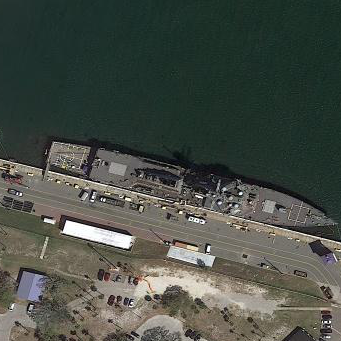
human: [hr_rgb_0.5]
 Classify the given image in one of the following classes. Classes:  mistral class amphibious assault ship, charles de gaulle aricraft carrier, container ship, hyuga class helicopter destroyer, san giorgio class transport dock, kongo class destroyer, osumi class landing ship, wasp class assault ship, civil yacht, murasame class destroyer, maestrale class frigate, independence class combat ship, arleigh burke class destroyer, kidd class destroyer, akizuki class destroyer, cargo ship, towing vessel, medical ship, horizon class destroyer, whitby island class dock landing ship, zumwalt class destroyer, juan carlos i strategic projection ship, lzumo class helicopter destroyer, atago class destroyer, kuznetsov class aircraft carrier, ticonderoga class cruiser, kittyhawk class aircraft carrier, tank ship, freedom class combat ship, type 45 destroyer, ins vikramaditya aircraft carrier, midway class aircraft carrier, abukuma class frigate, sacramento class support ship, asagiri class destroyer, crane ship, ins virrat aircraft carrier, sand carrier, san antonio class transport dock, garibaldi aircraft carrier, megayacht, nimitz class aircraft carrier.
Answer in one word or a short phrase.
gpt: Arleigh Burke class destroyer